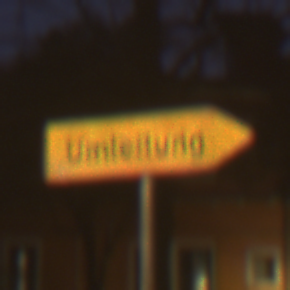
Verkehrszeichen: UmleitungswegweiserRechtsweisend
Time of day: Night
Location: Outdoor (Urban)
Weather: Clear
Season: NotSpecified
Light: Artificial